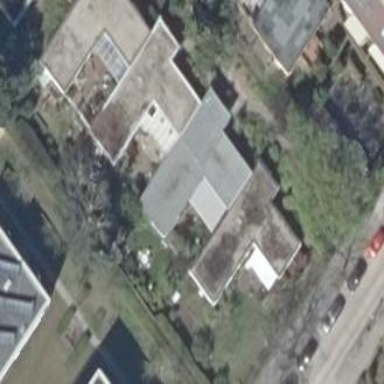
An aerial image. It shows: Terrace building.